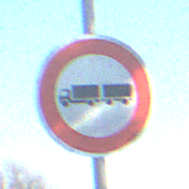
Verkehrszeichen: VerbotLastkraftwagenMitAnhaenger
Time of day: MorningAfternoon
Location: Outdoor (Nature)
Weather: PartlyCloudy
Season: NotSpecified
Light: Natural